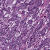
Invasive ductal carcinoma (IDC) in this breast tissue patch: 1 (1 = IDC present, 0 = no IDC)